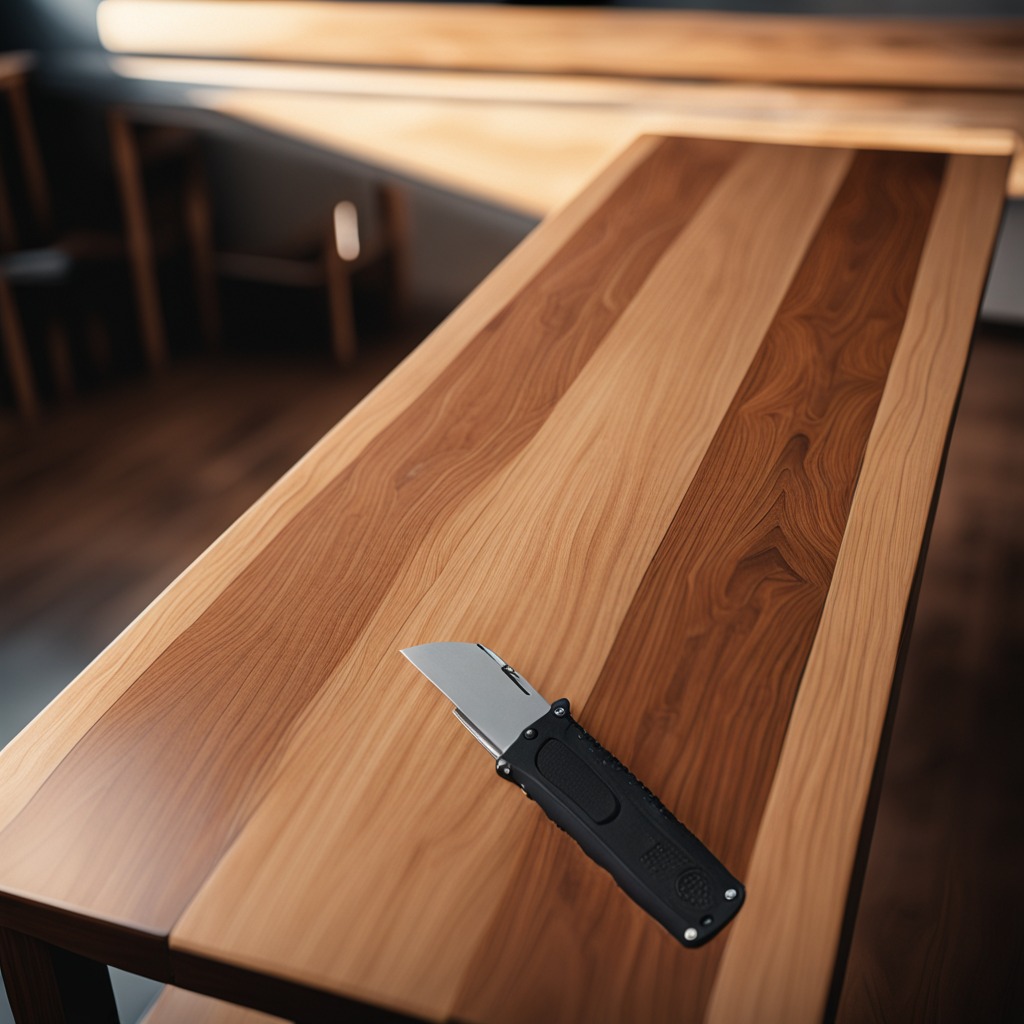
A utility knife is lying on a wooden table in a carpentry studio.